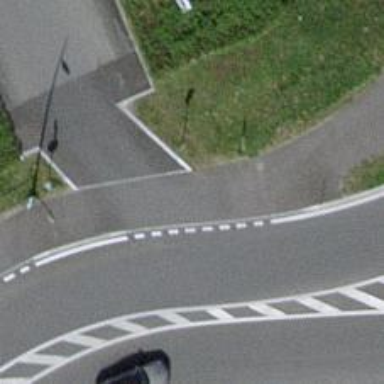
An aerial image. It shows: Sidewalk.